Interaction volume radius: 10 \u00c5
Interaction volume height: 15 \u00c5
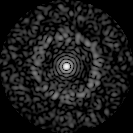
Disorder parameter: 0.8562